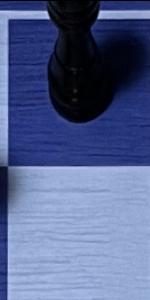
Label: Empty